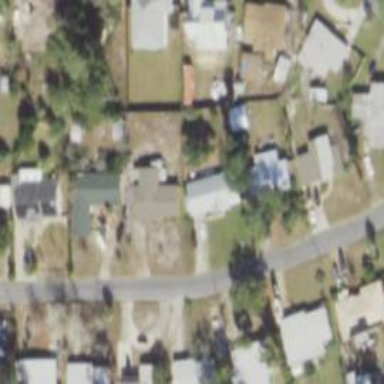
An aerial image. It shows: Single-family residential area.